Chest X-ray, PA view. Patient: 36 years old, sex M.
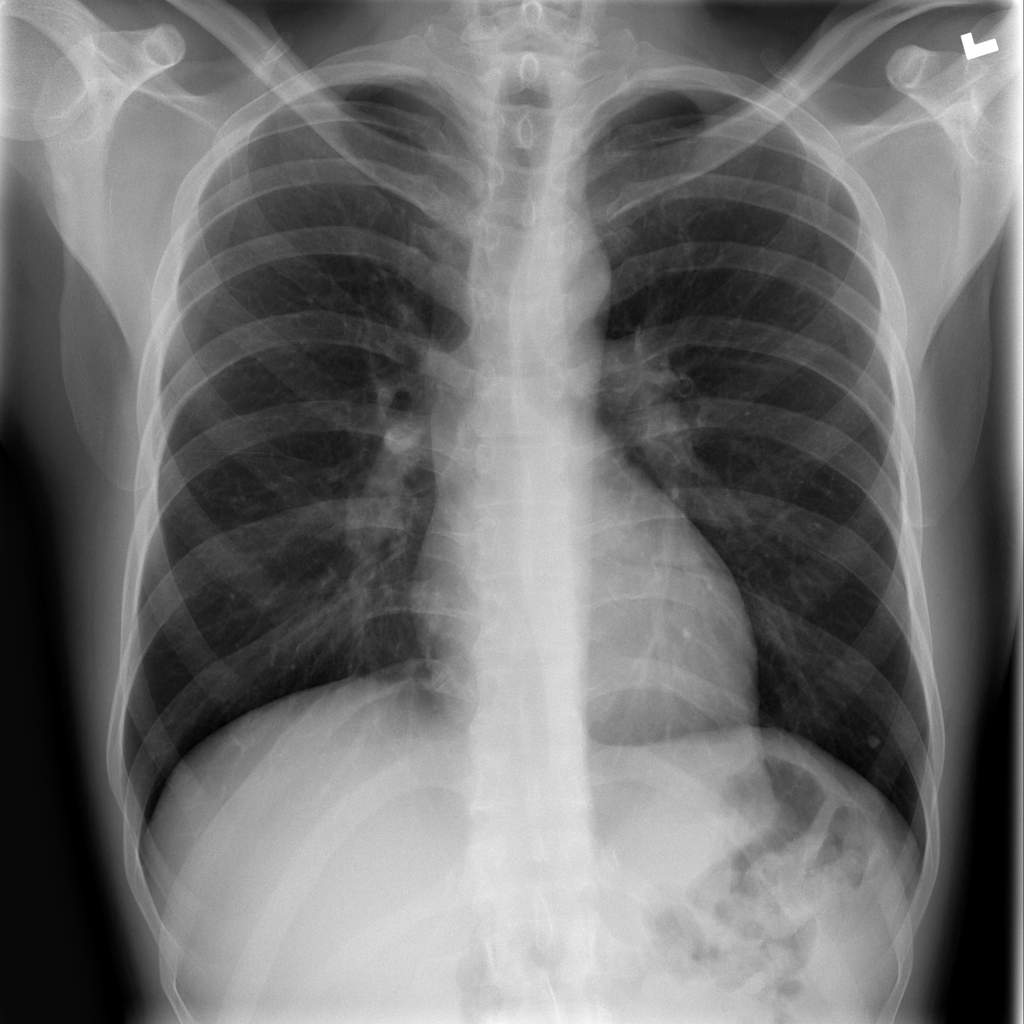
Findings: No Finding